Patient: sex M, age 42
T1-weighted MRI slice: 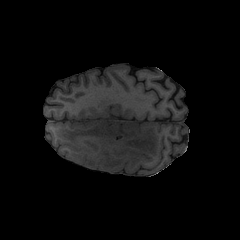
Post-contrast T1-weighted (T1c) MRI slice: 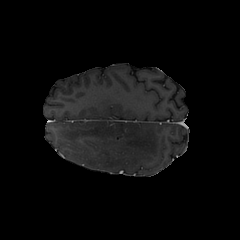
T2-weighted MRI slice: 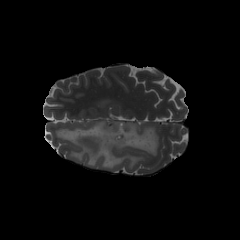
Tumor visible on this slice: yes
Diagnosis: Astrocytoma, IDH-mutant
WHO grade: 3